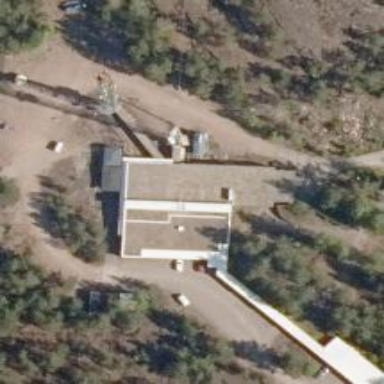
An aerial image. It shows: Mast tower used for communication.